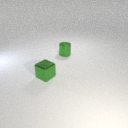
small green metal cylinder behind small green metal cube